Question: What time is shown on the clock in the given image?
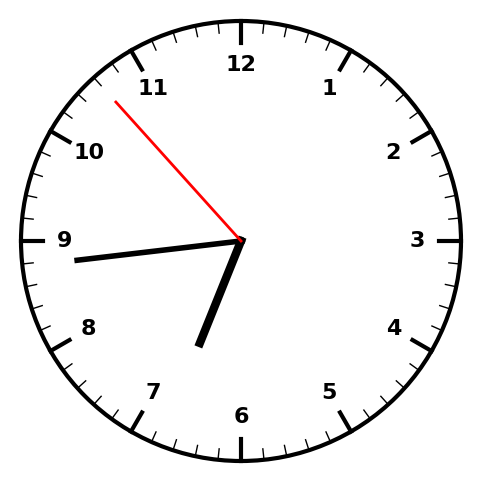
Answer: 06:43:53